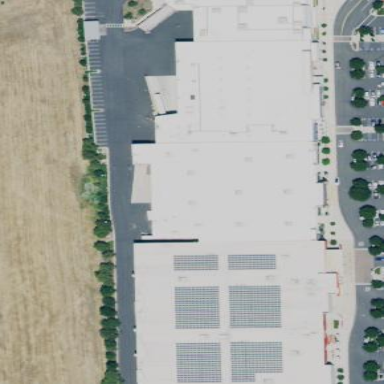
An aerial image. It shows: Commercial building.